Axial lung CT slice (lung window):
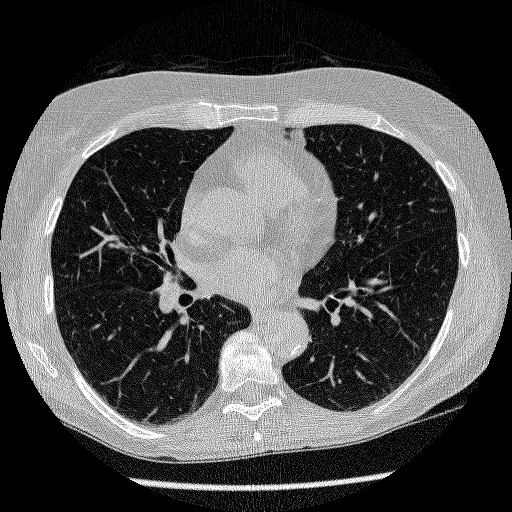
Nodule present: no